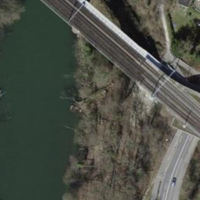
EUNIS habitat code: 15
Species observed at this site:
Anas platyrhynchos